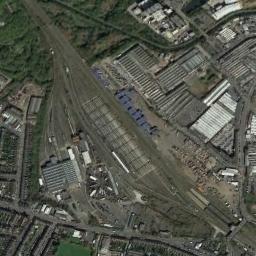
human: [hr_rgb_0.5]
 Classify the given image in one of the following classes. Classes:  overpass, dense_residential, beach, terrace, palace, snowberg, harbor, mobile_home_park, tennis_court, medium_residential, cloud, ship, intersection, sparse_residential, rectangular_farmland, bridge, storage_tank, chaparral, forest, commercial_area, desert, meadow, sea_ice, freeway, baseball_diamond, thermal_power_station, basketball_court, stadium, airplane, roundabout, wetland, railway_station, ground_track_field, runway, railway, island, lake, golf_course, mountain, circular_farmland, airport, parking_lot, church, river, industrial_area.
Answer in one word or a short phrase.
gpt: railway_station